Interaction volume radius: 5 \u00c5
Interaction volume height: 15 \u00c5
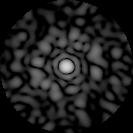
Disorder parameter: 0.8655